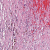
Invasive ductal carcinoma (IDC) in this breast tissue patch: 0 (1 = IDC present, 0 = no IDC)